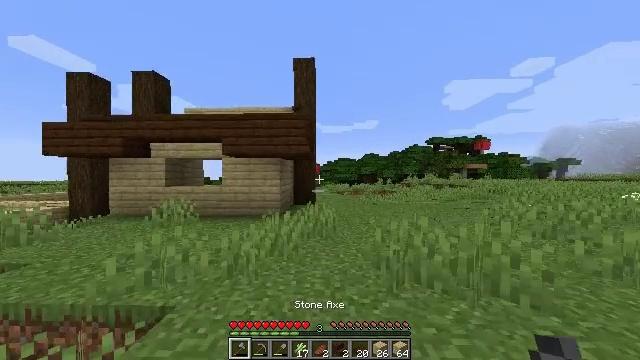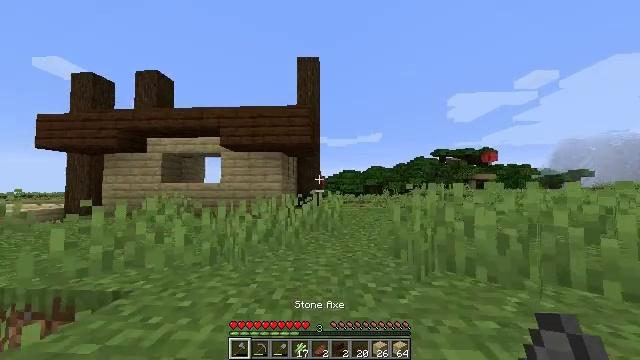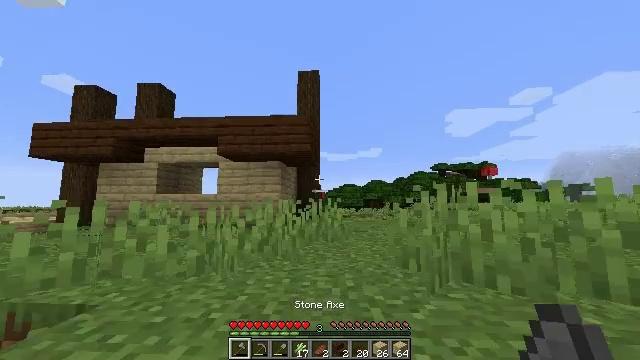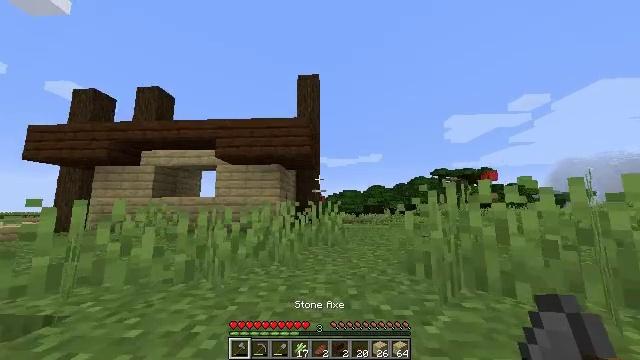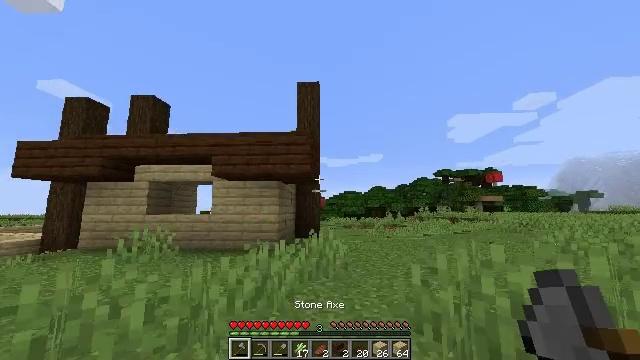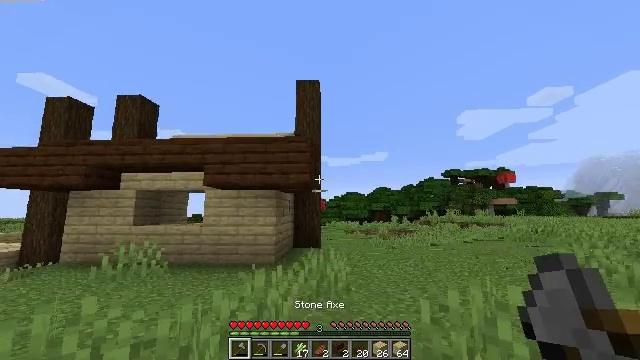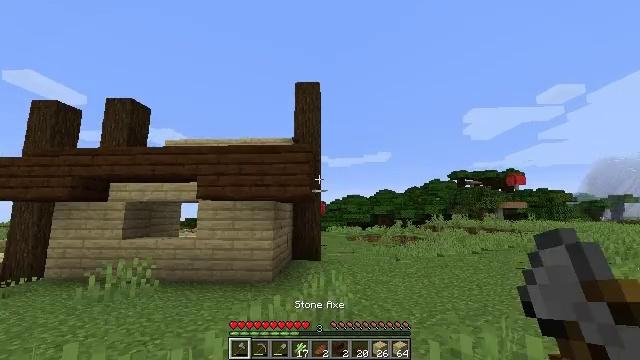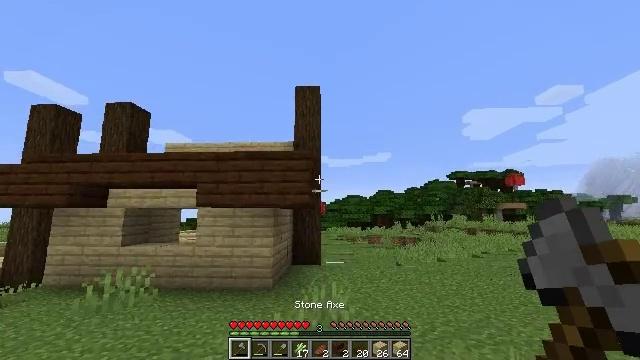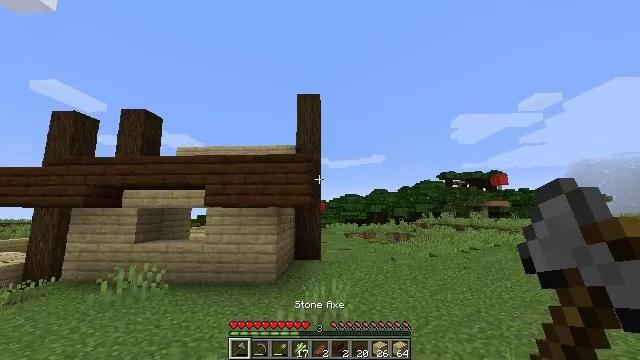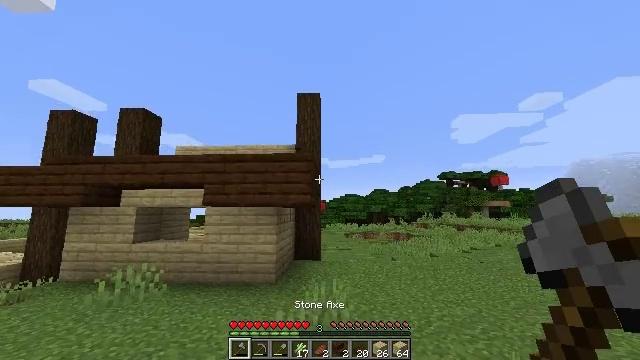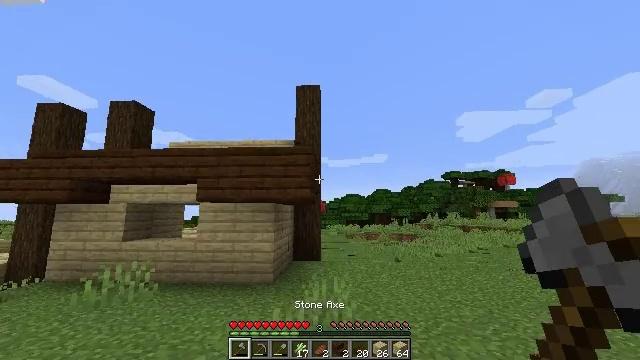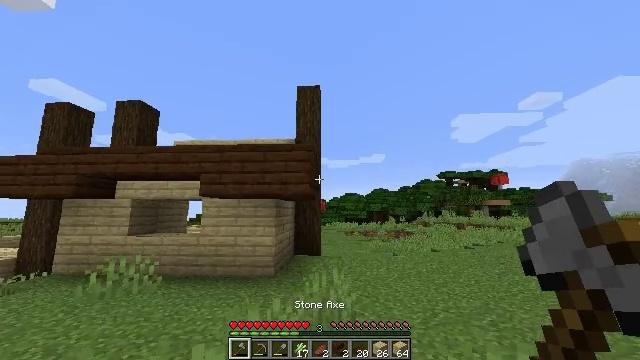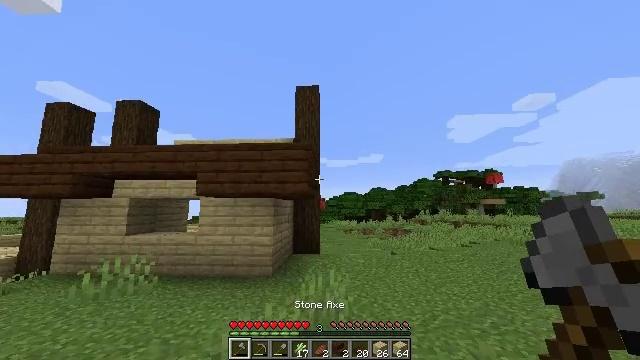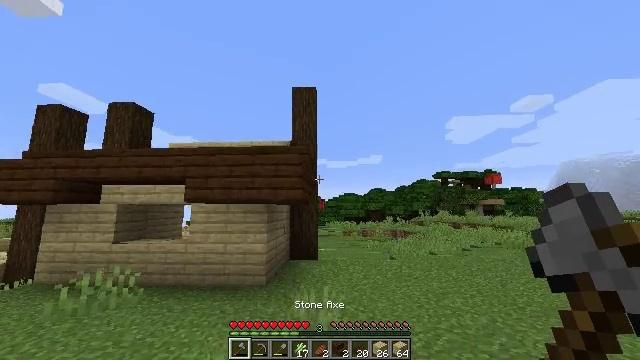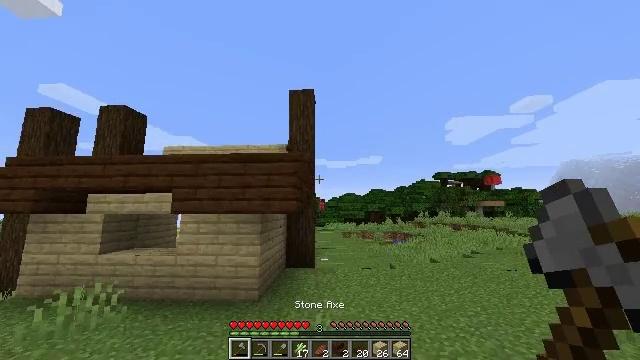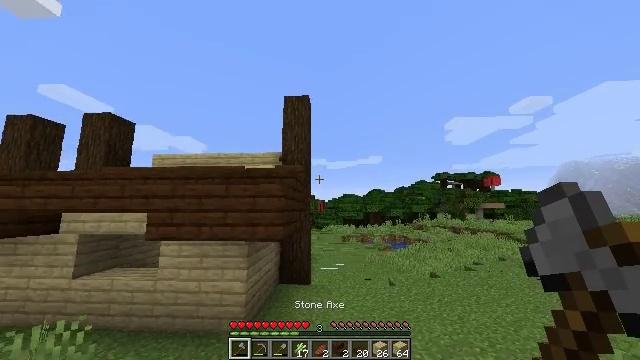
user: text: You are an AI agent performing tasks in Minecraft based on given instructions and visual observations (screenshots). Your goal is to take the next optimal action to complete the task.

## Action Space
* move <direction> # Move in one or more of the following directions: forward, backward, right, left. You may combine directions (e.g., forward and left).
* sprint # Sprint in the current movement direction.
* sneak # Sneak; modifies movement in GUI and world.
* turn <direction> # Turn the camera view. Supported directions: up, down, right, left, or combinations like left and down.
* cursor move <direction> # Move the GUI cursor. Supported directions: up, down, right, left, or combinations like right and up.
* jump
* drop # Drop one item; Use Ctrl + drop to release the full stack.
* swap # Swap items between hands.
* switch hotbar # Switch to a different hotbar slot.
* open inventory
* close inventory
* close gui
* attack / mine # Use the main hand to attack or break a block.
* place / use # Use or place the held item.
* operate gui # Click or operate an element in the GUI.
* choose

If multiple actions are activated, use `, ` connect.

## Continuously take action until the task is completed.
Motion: motion action
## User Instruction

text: Destroy the dark oak slab to recycle it.
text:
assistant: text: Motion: move forward, sprint, turn left and up, jump
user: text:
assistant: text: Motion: move forward, sprint, turn up, jump
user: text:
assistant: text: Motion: move forward, sprint, turn up, jump
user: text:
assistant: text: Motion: move forward, sprint, jump
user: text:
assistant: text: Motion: move forward, sprint, jump
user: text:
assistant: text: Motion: move forward, sprint, jump
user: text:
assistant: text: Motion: move forward, sprint, jump
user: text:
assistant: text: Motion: move forward, sprint, jump
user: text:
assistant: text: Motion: move forward, sprint, jump
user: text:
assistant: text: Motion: move forward, sprint, jump
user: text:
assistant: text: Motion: move forward and move right, sprint, jump
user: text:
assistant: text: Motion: move forward and move right, sprint, jump
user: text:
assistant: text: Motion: move forward and move right, sprint, jump
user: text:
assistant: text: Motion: move forward and move right, sprint, jump
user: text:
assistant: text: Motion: move forward and move right, sprint, jump
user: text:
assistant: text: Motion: move forward, sprint, jump
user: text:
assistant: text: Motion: move forward and move right, sprint, jump
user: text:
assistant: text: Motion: move forward and move right, sprint, jump
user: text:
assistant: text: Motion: move forward and move right, sprint, turn left, jump
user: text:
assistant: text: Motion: move forward and move right, sprint, turn left, jump
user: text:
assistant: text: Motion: move forward and move right, sprint, jump
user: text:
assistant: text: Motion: move forward and move right, sprint, turn left, jump
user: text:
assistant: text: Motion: move forward, sprint, turn left, jump
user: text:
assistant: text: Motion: move forward, sprint, turn left, jump
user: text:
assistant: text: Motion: move forward, sprint, turn left, jump
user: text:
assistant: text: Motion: move forward, sprint, turn left, jump
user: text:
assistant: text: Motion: move forward, sprint, jump
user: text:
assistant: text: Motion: move forward and move right, sprint, jump
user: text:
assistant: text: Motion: move forward and move right, sprint, jump
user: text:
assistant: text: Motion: move forward and move right, sprint, jump